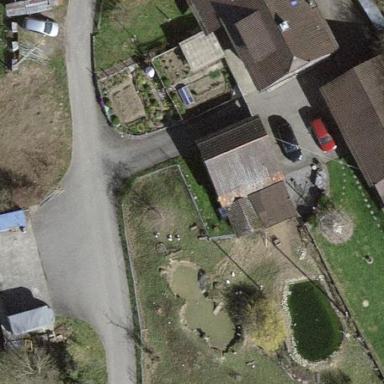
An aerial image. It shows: Farmyard area.